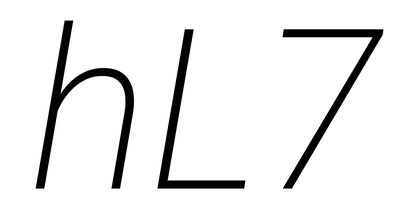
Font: Roboto-Italic_ExtraLight_Italic